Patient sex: F
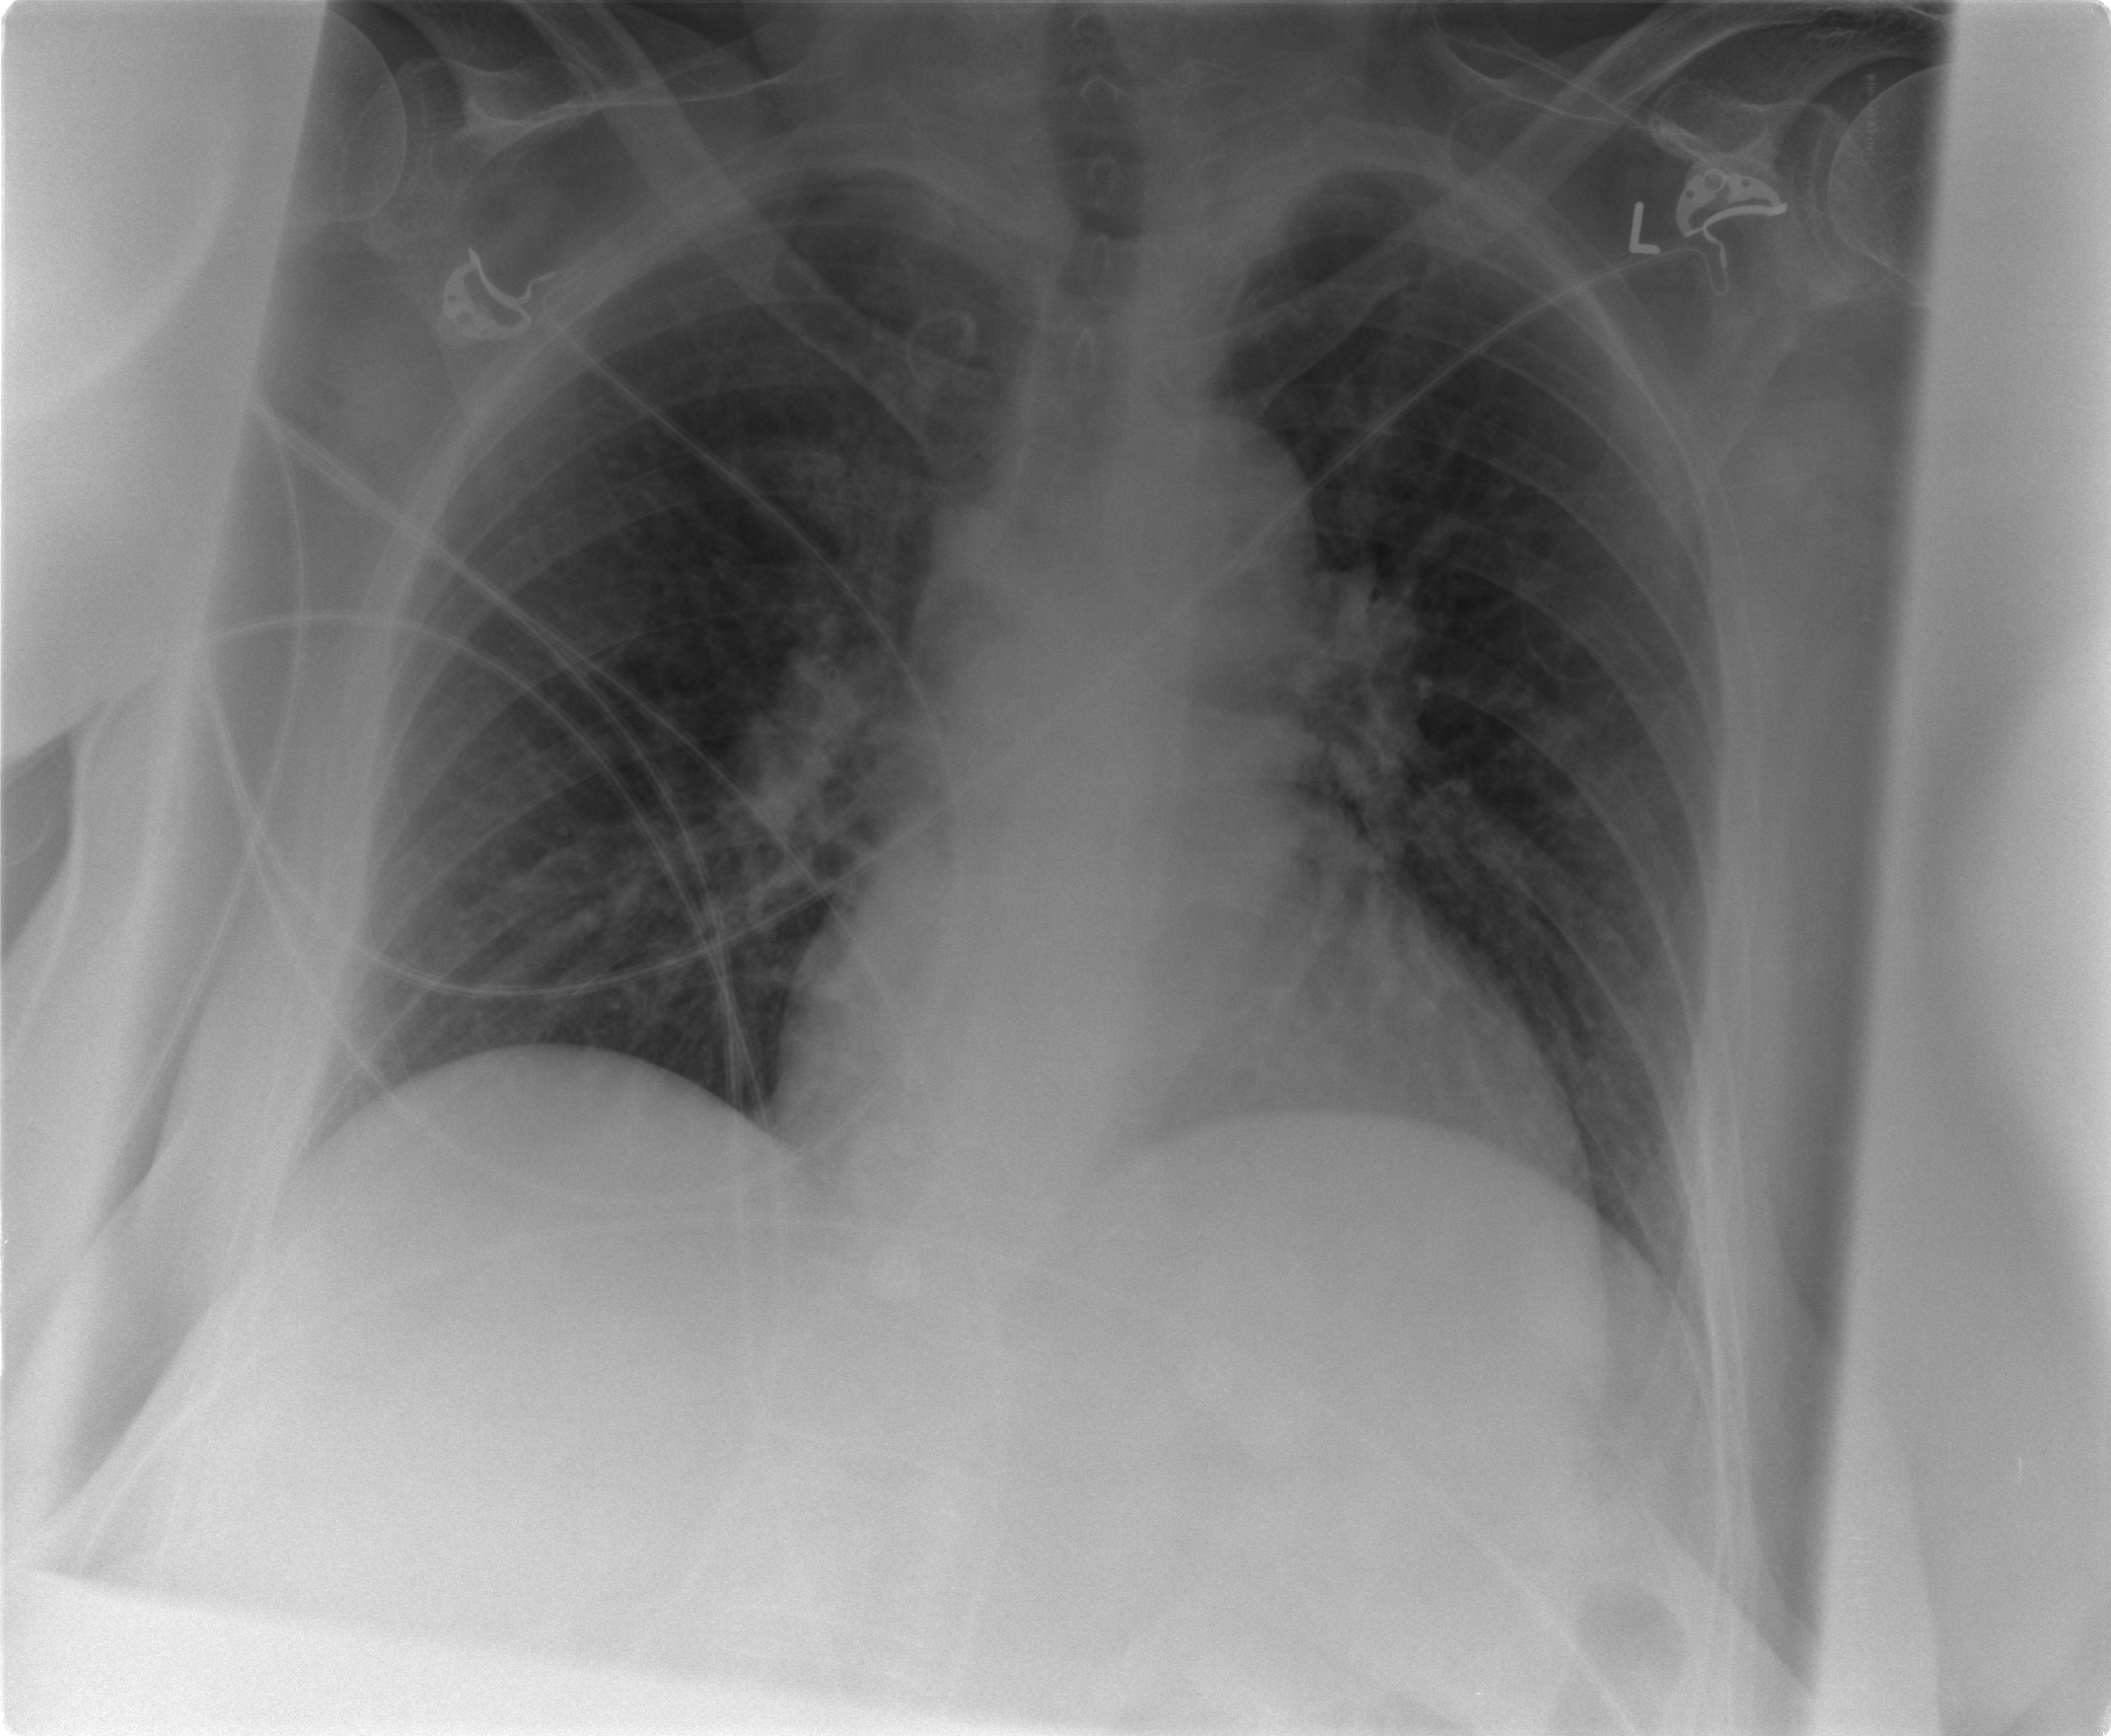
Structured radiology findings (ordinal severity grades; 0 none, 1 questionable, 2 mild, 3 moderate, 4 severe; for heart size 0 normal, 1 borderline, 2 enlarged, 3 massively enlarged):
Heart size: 1
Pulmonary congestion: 2
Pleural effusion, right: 0
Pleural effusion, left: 0
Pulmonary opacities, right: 0
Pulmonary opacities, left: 0
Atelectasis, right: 0
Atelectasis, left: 0